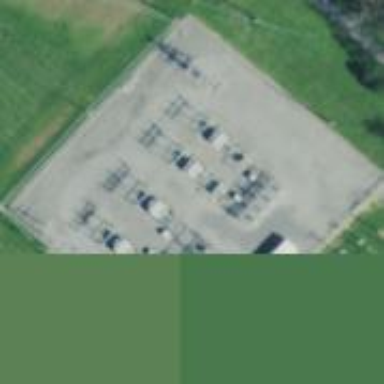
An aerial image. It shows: Power substation.